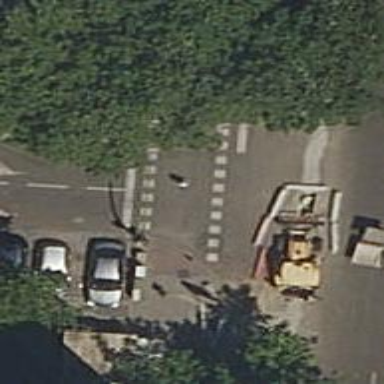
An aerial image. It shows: Asphalt footway with marked crossing equipped with traffic signals.